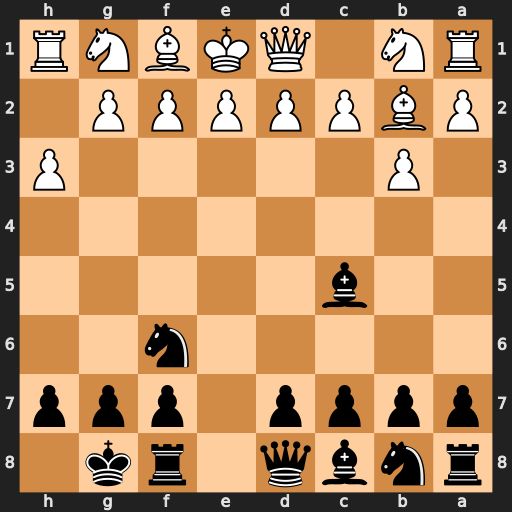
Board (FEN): rnbq1rk1/pppp1ppp/5n2/2b5/8/1P5P/PBPPPPP1/RN1QKBNR
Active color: b
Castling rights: KQ
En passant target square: -
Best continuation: Bxf2+ Kxf2 Ne4+ Kf3 Qh4